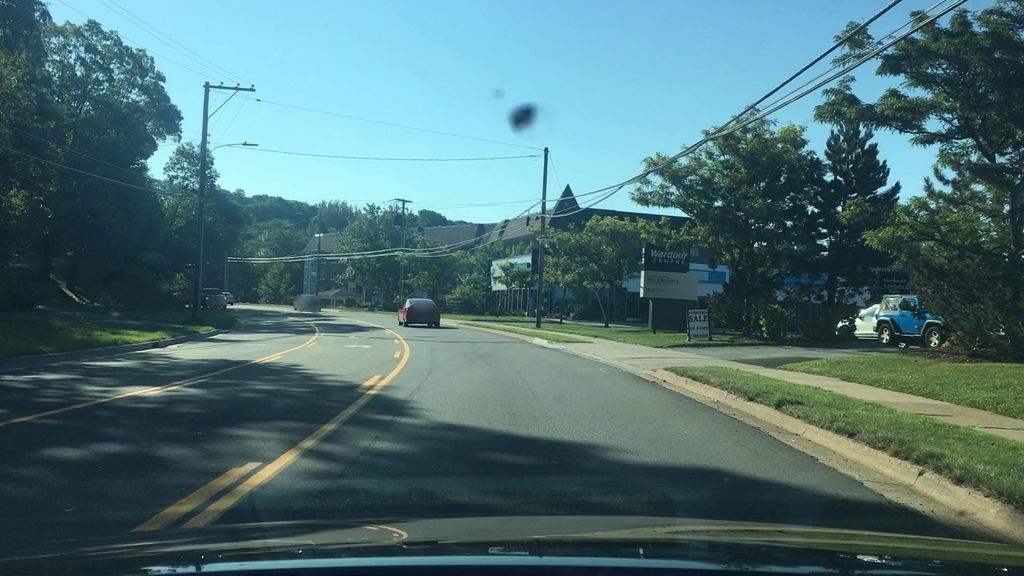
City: halifax